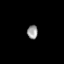
Tissue: prostate
Cell type: Myeloid cells
Senescence score: 0.7051
Nuclear area (px): 140
Mean DAPI intensity: 153.879